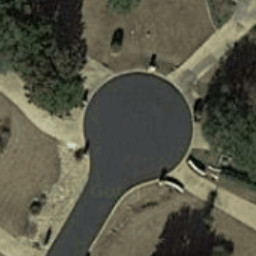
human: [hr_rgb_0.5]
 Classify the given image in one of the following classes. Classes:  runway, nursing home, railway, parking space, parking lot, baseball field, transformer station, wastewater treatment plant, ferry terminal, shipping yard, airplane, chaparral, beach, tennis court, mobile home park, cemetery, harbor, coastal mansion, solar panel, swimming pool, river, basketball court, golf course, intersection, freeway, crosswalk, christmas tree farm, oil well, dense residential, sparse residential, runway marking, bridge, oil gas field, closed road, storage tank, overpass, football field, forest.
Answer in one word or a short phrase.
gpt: closed road